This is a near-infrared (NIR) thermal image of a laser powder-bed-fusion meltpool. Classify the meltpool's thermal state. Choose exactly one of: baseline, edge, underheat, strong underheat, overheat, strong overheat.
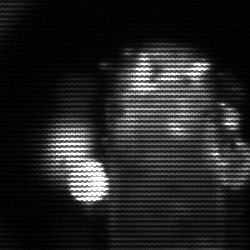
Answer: strong underheat